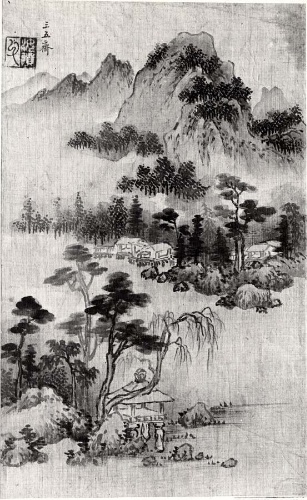
Artist: Samoje
Artist bio: active late 18th century
Date: late 18th century
Object type: Painting
Classification: Paintings
Medium: Framed painting; ink and color on hemp or ramie
Culture: Korea
Period: Joseon dynasty (1392–1910)
Dimensions: 17 7/8 x 10 7/8 in. (45.4 x 27.6 cm)
Department: Asian Art
Credit line: Rogers Fund, 1915
Accession year: 1915
Repository: Metropolitan Museum of Art, New York, NY
Tags: Mountains|Landscapes